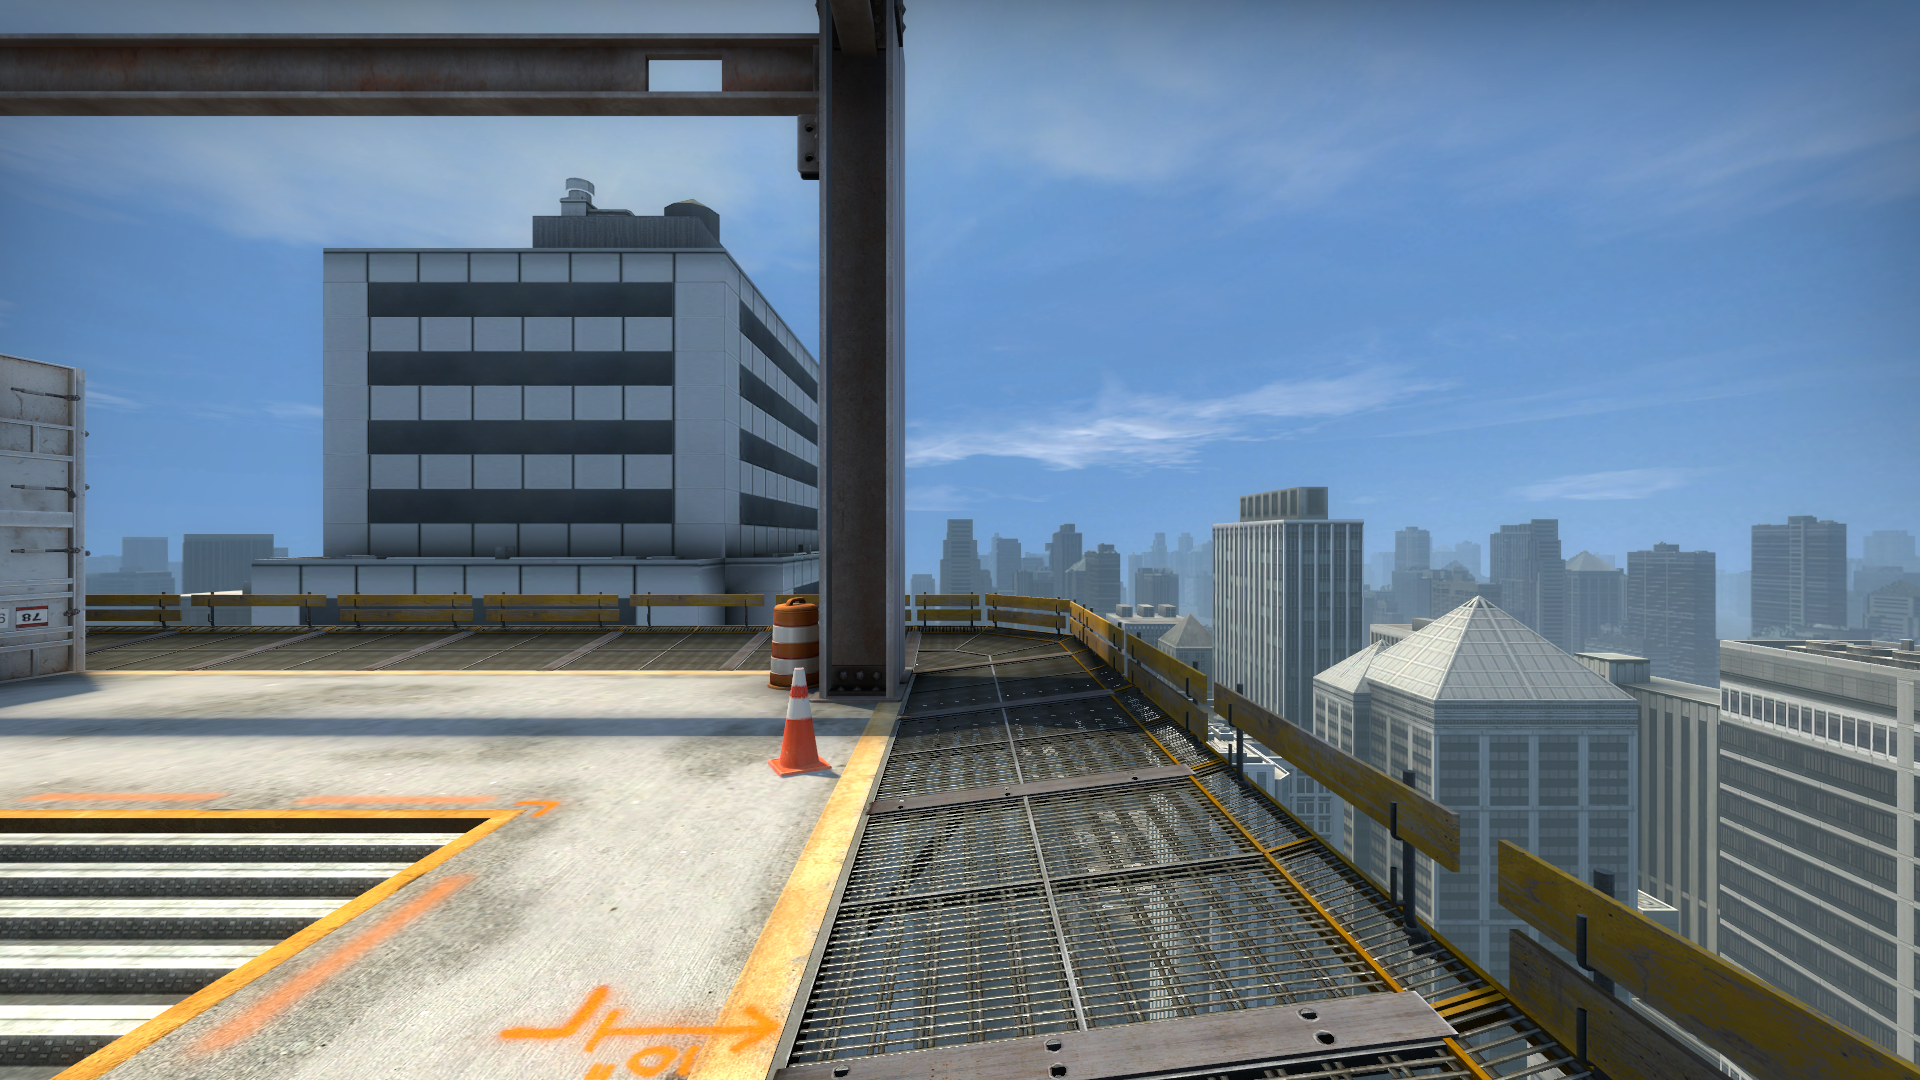
Map: de_vertigo